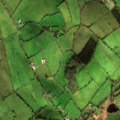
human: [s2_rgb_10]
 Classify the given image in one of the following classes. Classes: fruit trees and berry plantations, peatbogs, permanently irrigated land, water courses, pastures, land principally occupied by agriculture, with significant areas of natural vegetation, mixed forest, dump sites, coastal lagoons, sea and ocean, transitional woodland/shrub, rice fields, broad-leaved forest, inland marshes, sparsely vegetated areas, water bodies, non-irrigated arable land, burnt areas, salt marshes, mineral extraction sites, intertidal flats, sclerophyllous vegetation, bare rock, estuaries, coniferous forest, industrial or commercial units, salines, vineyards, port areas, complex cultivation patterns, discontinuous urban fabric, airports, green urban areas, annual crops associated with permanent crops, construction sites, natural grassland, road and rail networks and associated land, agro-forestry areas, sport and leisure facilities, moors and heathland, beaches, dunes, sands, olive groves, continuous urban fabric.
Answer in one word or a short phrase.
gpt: pastures